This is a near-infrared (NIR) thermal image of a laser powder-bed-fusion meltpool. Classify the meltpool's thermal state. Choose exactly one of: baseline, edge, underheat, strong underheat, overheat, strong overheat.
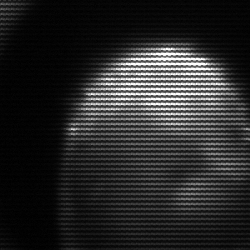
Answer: edge